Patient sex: F
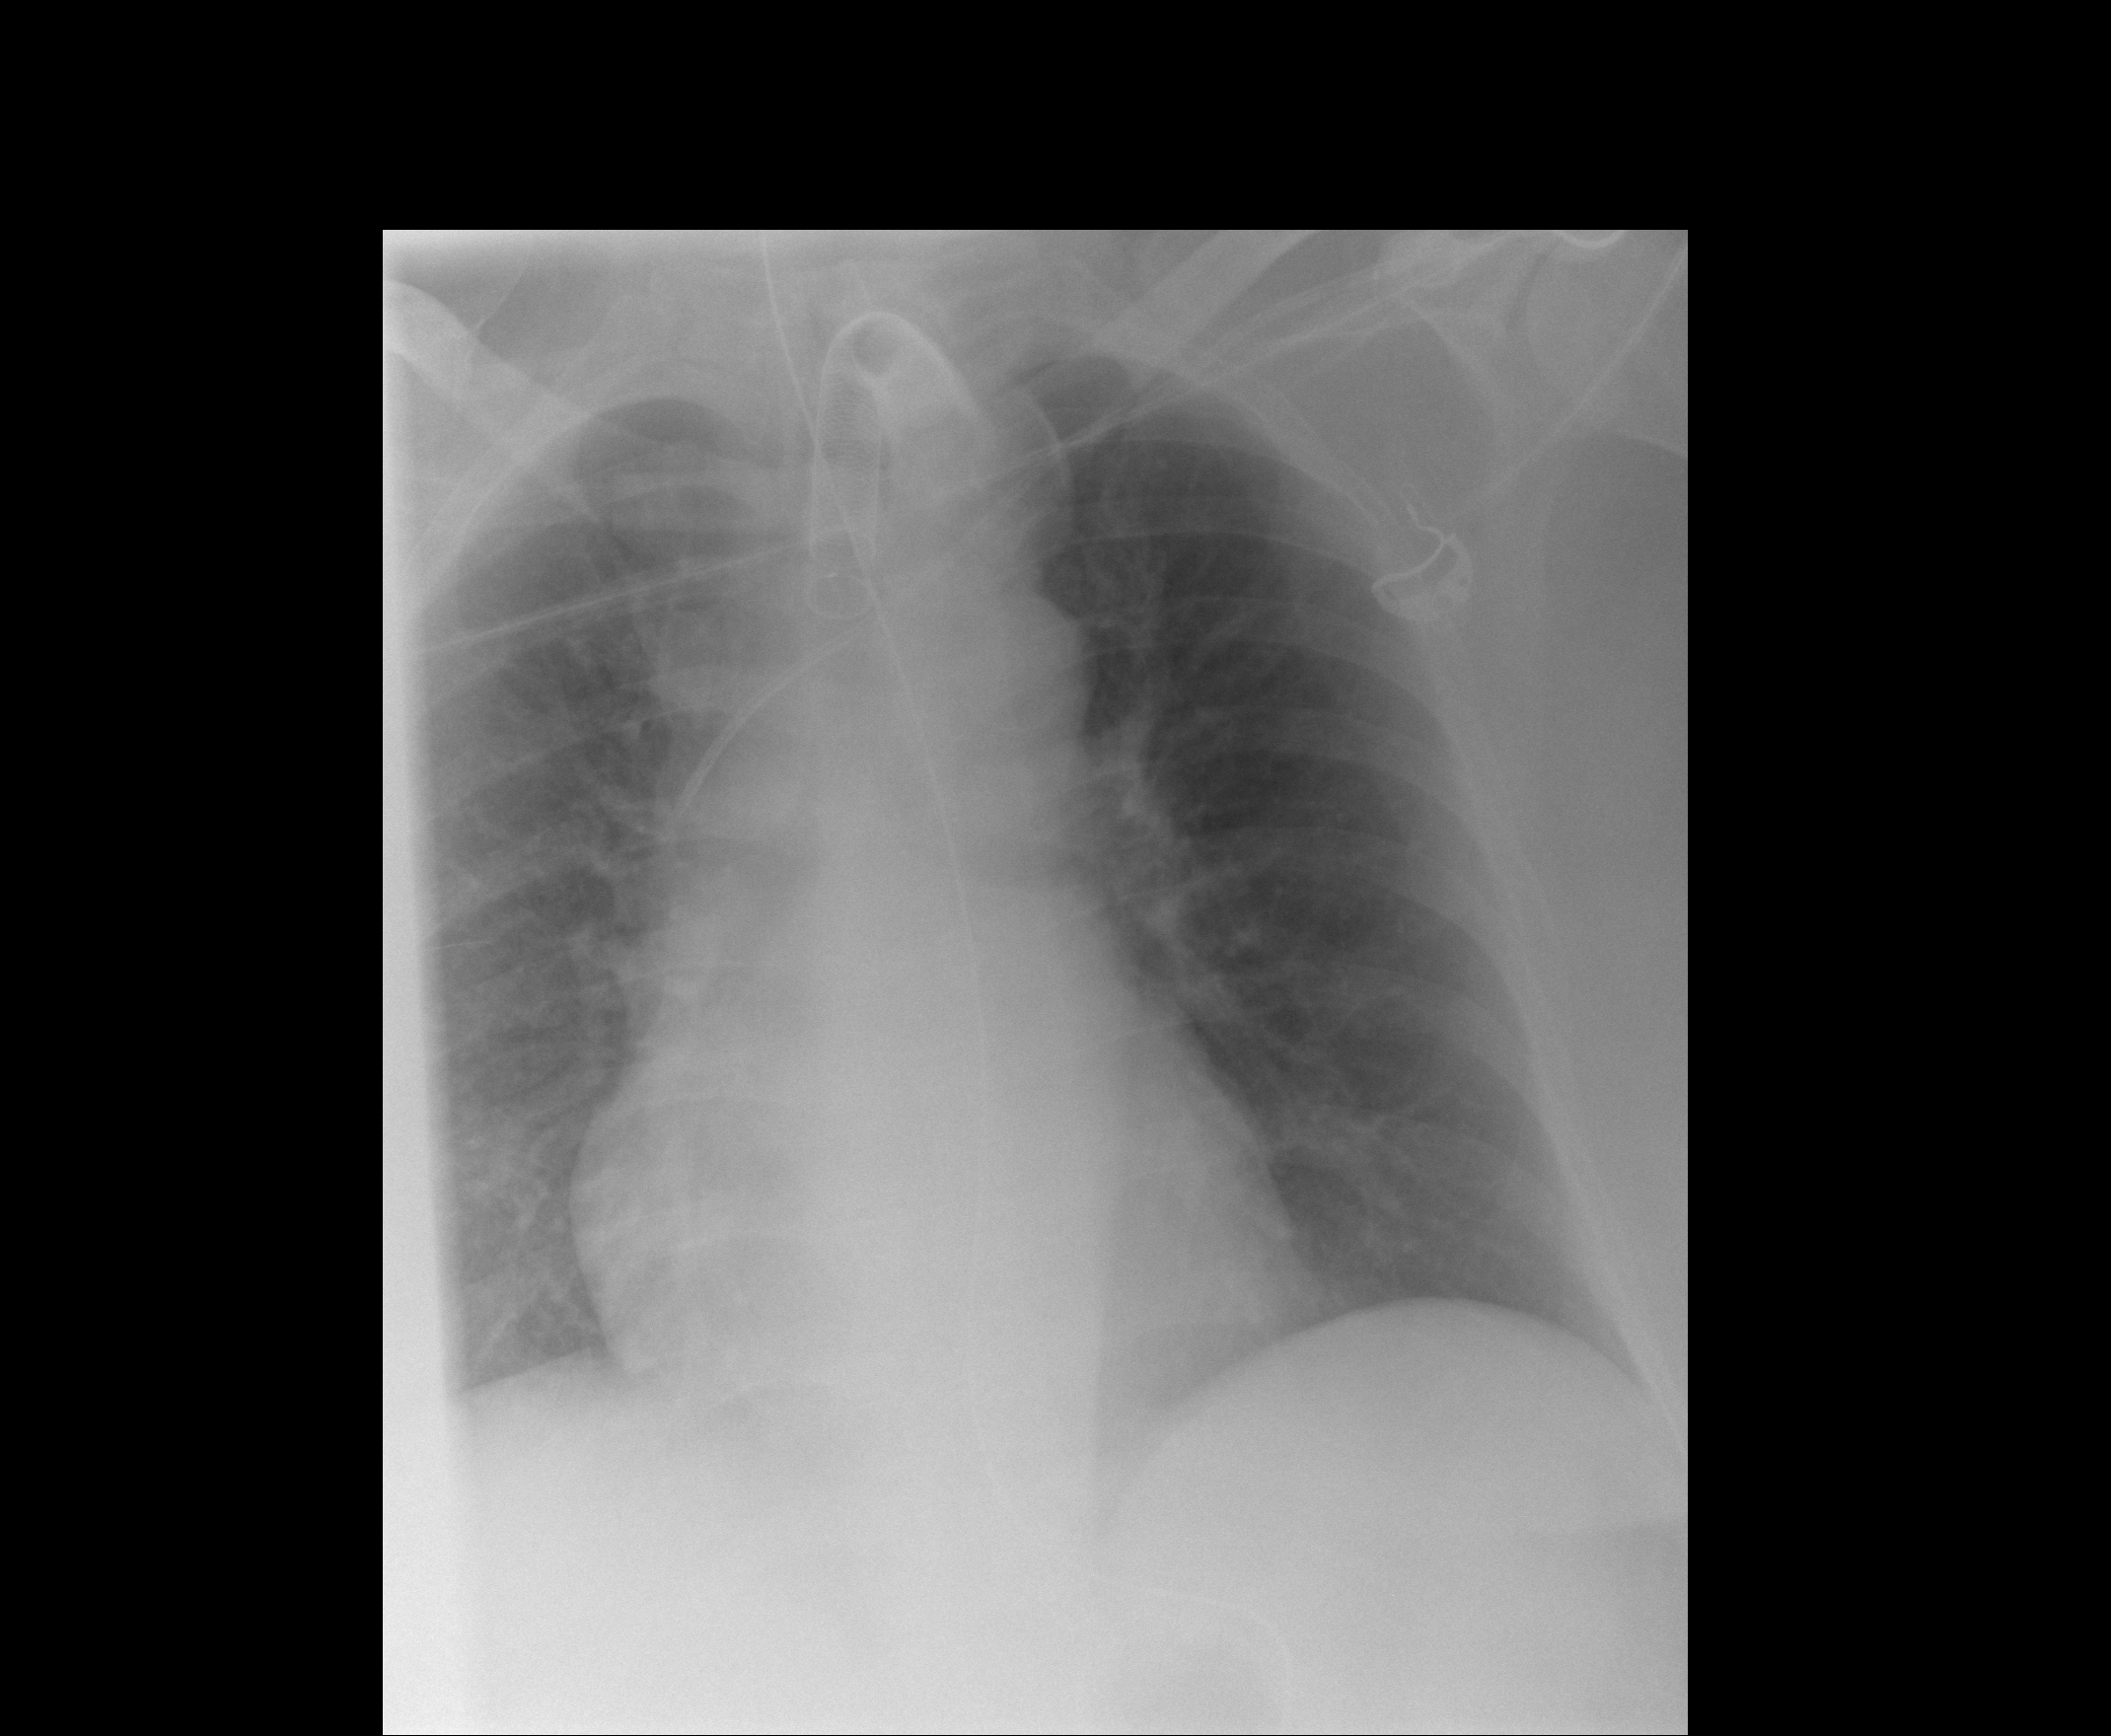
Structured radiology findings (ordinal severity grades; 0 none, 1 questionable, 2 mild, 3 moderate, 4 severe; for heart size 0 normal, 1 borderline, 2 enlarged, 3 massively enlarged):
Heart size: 0
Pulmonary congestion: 1
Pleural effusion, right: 0
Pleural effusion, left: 0
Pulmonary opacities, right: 1
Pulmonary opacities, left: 0
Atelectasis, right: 2
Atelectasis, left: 0